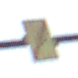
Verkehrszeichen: EndeUmleitung
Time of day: Midday
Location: Roofed (Beach)
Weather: Overcast
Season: NotSpecified
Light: Natural